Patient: sex M, age 28
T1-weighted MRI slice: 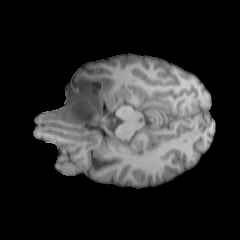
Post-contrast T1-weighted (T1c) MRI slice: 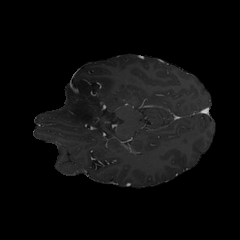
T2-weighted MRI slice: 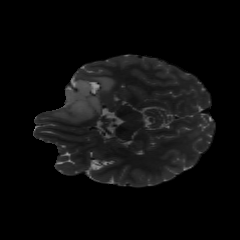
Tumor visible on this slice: yes
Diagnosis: Astrocytoma, IDH-mutant
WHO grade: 2